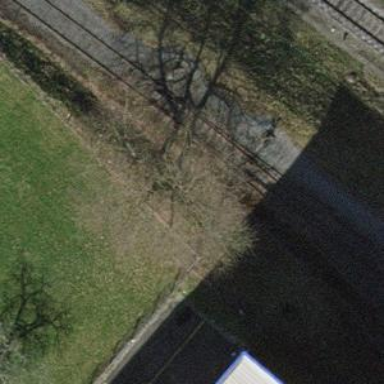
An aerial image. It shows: Railway switch.